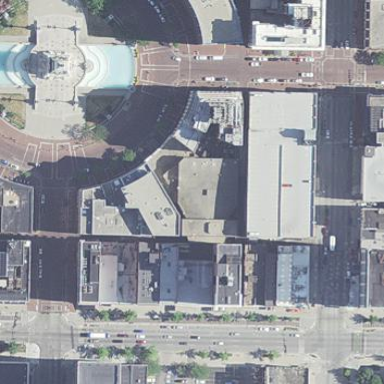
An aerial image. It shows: Office building that houses theatre.